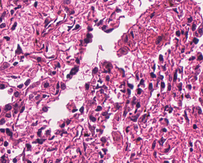
Tumor epithelial tissue: no
Tumor-associated stroma tissue: no
Normal tissue: yes